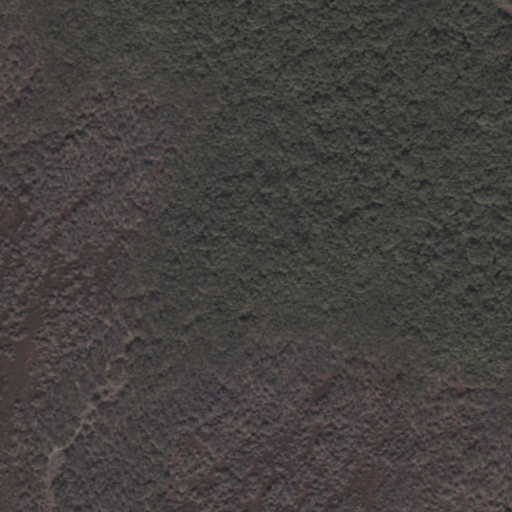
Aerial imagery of valley in Hawaii named Kaʻā Gulch containing only unknown